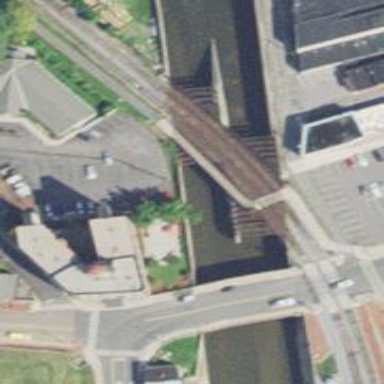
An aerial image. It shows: Preserved railway siding on bridge.